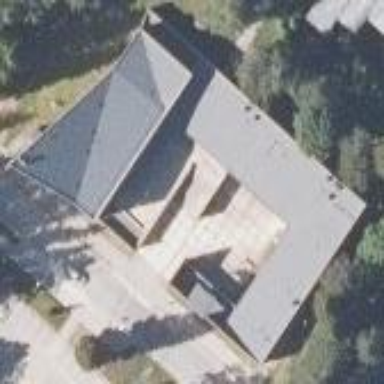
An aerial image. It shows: Beautiful church building.